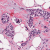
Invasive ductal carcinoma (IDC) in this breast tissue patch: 1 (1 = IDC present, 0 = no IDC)